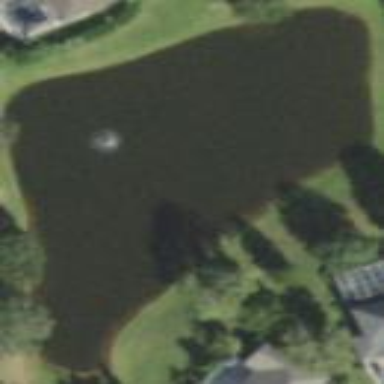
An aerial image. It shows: Pond surrounded by natural water.